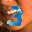
Label: 3